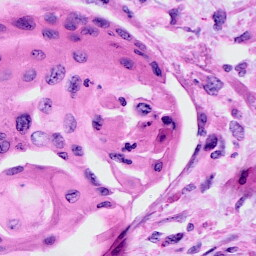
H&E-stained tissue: Cervix